Field crop: maize
Growth stage: 2
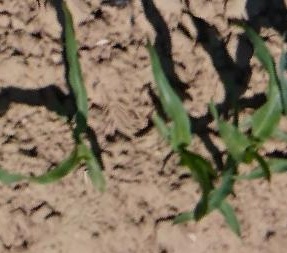
Species: maize